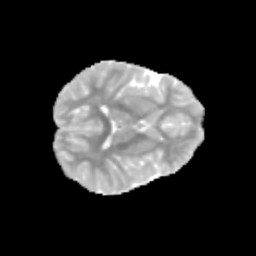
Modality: MD
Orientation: axial
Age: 9
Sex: female
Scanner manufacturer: siemens
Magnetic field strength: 3 T
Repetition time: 3.8 s
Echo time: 0.07 s